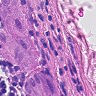
Metastatic tissue present: yes